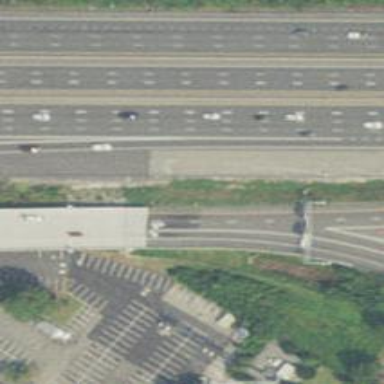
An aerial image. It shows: Motorway junction.